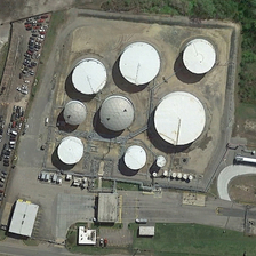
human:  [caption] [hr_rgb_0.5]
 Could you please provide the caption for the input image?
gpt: The buildings are white and the soil is brown.

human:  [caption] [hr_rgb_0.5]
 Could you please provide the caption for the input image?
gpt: The building is white and the ground is brown.

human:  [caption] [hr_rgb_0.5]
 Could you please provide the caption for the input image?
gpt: It's a factory. The park is near the factory.

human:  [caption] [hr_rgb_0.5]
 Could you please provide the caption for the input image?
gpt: This is a factory, and the park is near the factory.

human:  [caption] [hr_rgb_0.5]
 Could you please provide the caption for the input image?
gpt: The building is white and the floor is brown.